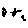
Label: star